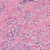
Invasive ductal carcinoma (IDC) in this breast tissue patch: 1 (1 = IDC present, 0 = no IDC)